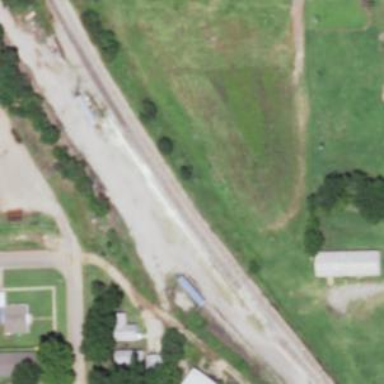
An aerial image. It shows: Railway siding with rails.